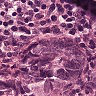
Metastatic tissue present: yes